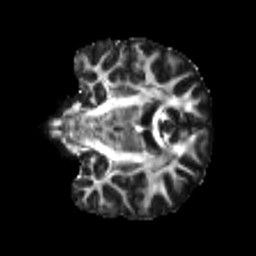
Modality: FA
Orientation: coronal
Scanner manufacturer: siemens
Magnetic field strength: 3 T
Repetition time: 4 s
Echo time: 0.0594 s